Question: I want to create cricle in center of div. Here is my <URL>
If I set amount to 75, it will display correct position of circle, but if I change variable to less then 75, then position of circle starts in weird places.
Here is my code
'''
var amount = 75;
var archtype = Raphael("canvas", 500, 500);
archtype.customAttributes.arc = function (xloc, yloc, value, total, R) {
var alpha = 360 / total * value,
a = (90 - alpha) * Math.PI / 180,
x = xloc + R * Math.cos(a),
y = yloc - R * Math.sin(a),
path;
if (total == value) {
path = [
["M", xloc, yloc - R],
["A", R, R, 0, 1, 1, xloc - 0.01, yloc - R]
];
} else {
path = [
["M", xloc, yloc - R],
["A", R, R, 0, +(alpha > 180), 1, x, y]
];
}
return {
path: path
};
};
var my_arc = archtype.path().attr({
"stroke": "#f00",
"stroke-width": 2,
arc: [100, 100, amount, 100, 100]
}).rotate(180);
'''
I have tried change:
'''
["M", xloc, yloc - R],
'''
to:
'''
["M", 100, 200],
'''
So it would start from bottom od div, but it didn't work
Any help how to fix it? I want to have circle always in middle of div. For example: this is how is should look if amount is set to 25.

Thanks in advance!
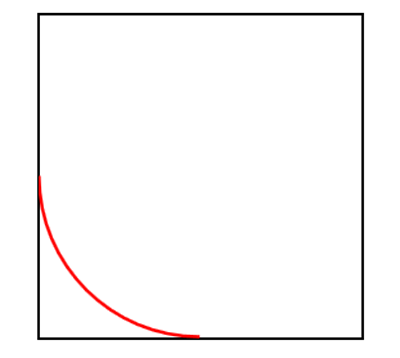
Answer: I suspect what you're wanting to achieve can be obtained by changing the rotate to rotate(180, 100, 100) so that you're rotating about the centre rather than some other point. I.e.
'''
var my_arc = archtype.path().attr({
"stroke": "#f00",
"stroke-width": 2,
arc: [100, 100, amount, 100, 100]
}).rotate(180, 100, 100);
'''